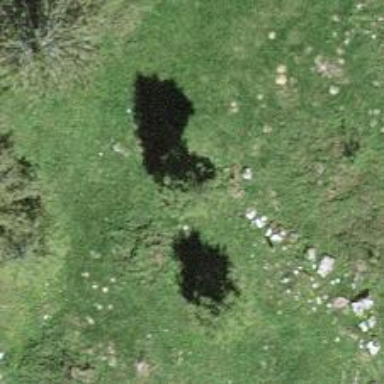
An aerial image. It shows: Single tag "natural: tree."